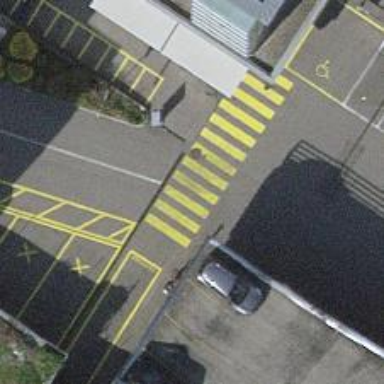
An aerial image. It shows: Zebra crossing on the road.